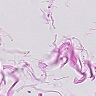
Metastatic tissue present: no